You are looking at the short-time Fourier spectrogram of a bearing's acceleration signal. Determine the bearing's health state. Answer with exactly one of: normal, inner_race, outer_race, ball.
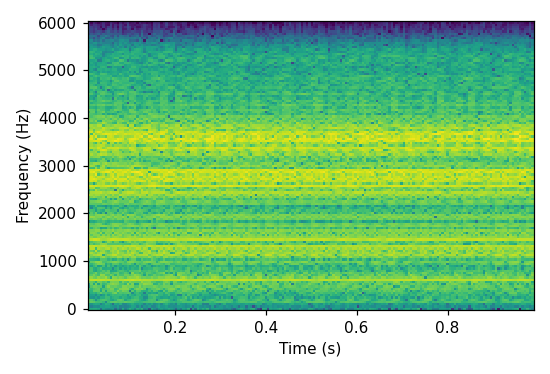
Answer: inner_race